Question: I was wondering why this folder is included in all projects that I make in intellij IDE? I've made a small bootstrap project that I would like to upload on a server. When I do, will these files also be uploaded. On my machine the files are hidden (mac), unless I explicitly make them visible (the entire folder is hidden).
Here is a screenshot of my project:

So there are a few xml files and one .name txt file.
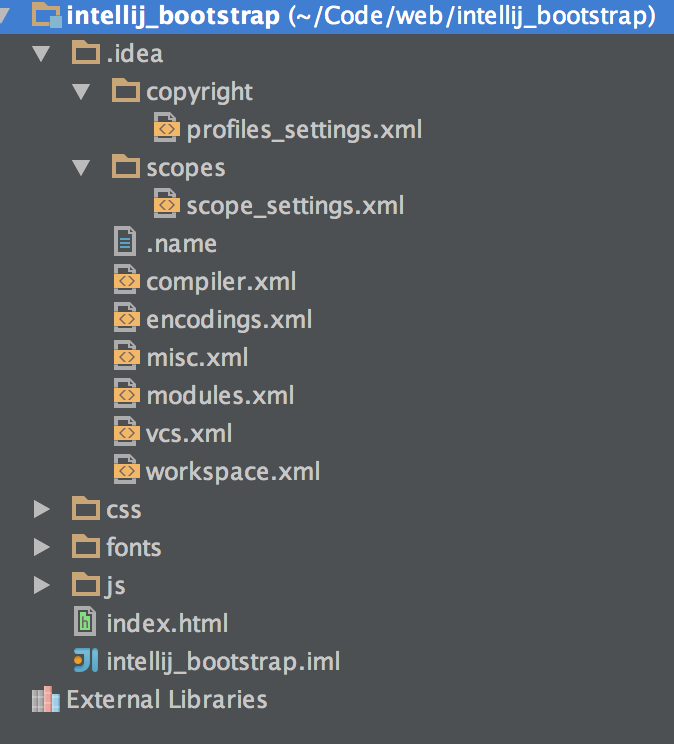
Answer: This folder contains all the files for the project specific configurations.
Check which scope you defined above the tree files:

When Project Files is selected, all the folder will be displayed.
Select Project will automatically hide the .idea folder.
If you use a version control soft, this folder is automatically excluded.
EDIT:
You can exclude files you'll upload to the server in Project Settings->Deployment->Options:

I think the .idea folder is excluded by default. You need this folder locally to open you PHPStorm project correctly, but you don't need it on your web server.